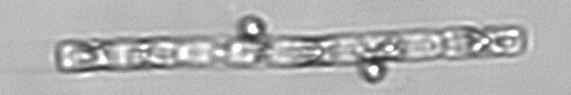
Label: Guinardia_delicatula